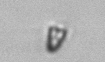
Label: Pyramimonas